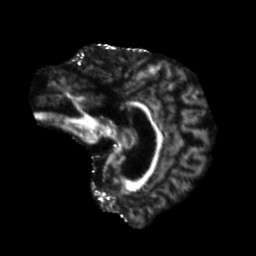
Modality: FA
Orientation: sagittal
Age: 51
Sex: male
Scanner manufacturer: siemens
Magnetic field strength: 3 T
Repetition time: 5.47 s
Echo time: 0.0854 s